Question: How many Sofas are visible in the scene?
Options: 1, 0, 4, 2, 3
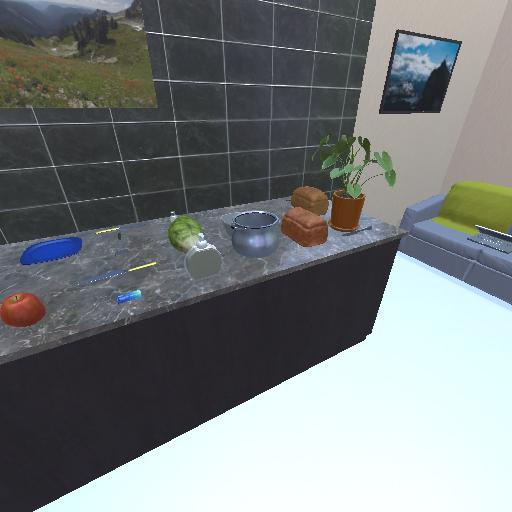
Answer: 1